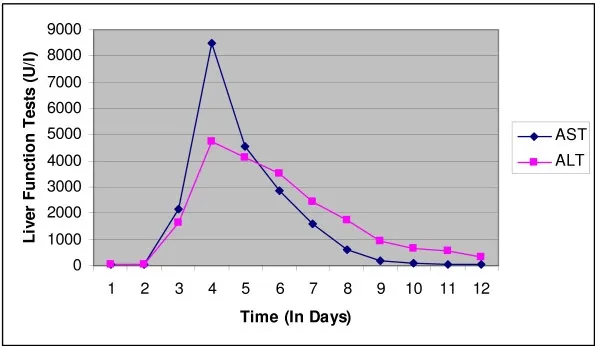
Graph showing the trend of Liver Function tests in our patient. Famotidine was stopped on day 4.
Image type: chart (chart)